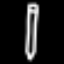
Label: pencil